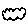
Label: cloud